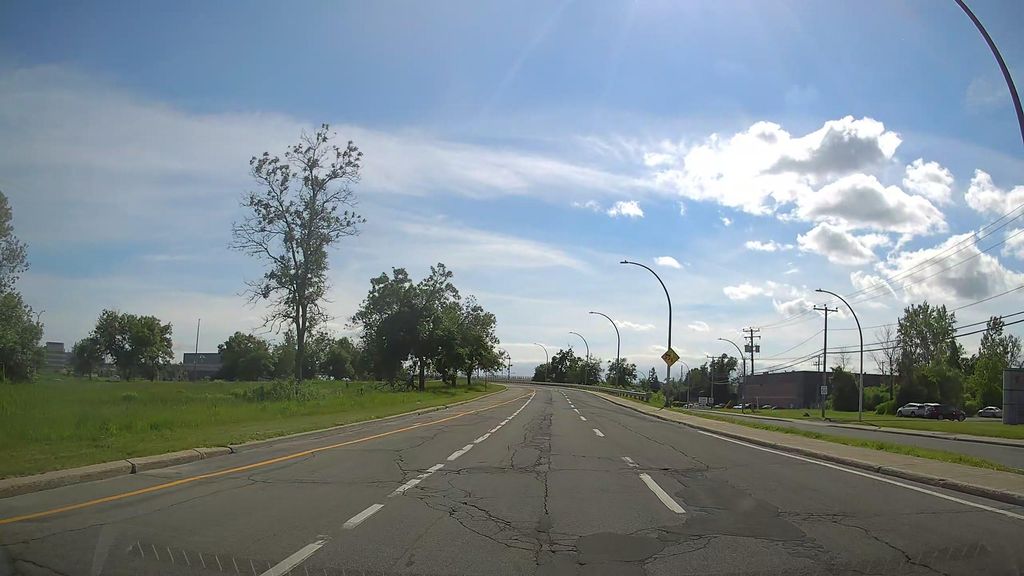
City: montreal